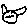
Label: cat